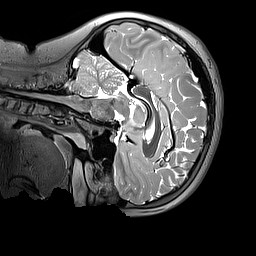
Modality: T2w
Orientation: sagittal
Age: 10
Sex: male
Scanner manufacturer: siemens
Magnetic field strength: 3 T
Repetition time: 3.2 s
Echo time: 0.408 s